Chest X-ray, AP view. Patient: 80 years old, sex M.
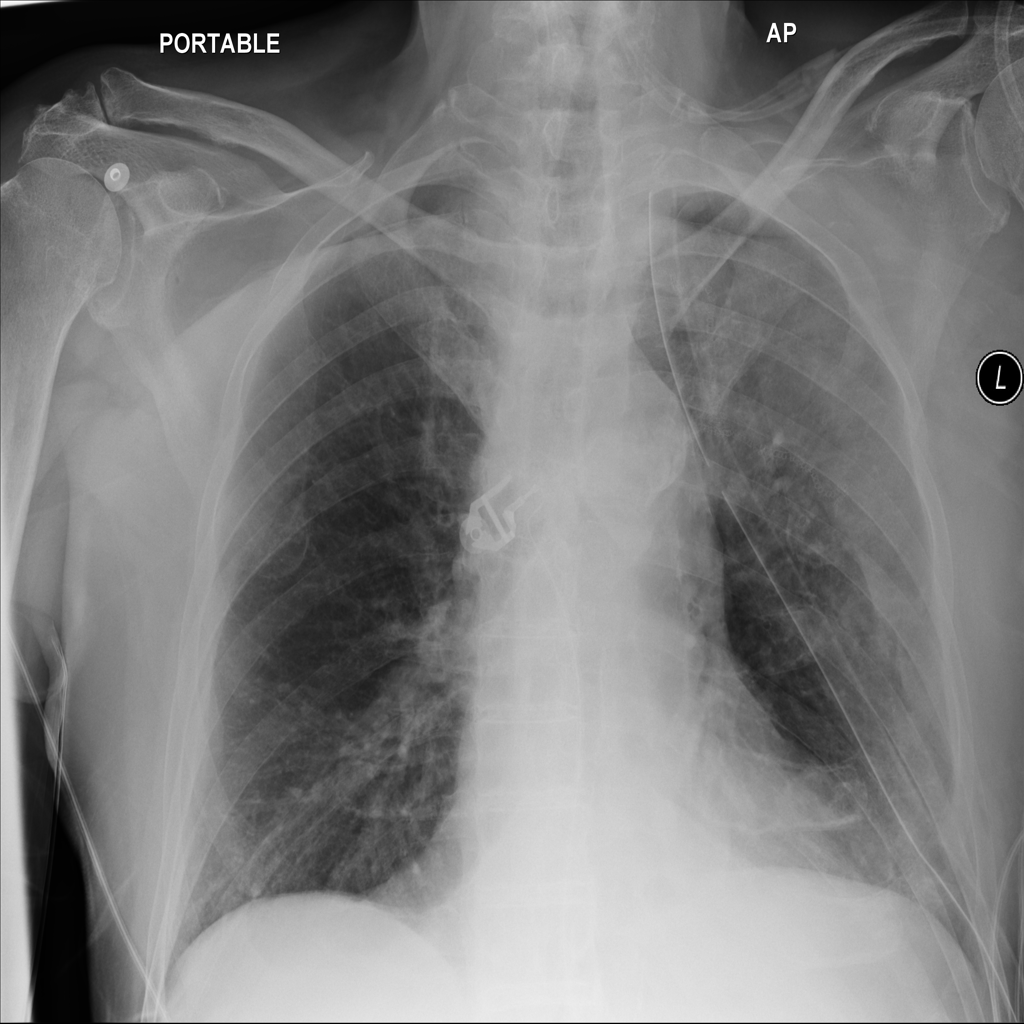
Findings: No Finding